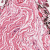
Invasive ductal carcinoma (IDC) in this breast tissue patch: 0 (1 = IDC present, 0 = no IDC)